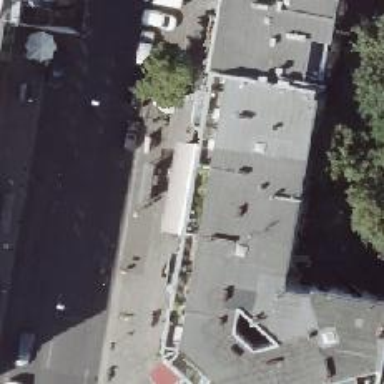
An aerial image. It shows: Restaurant.